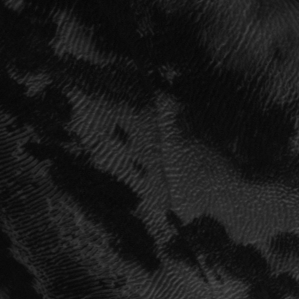
Label: frost